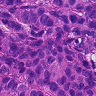
Metastatic tissue present: yes